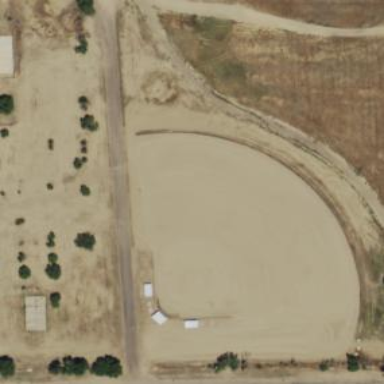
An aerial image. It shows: Softball pitch for leisure and sport activities.